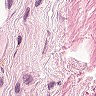
Metastatic tissue present: no